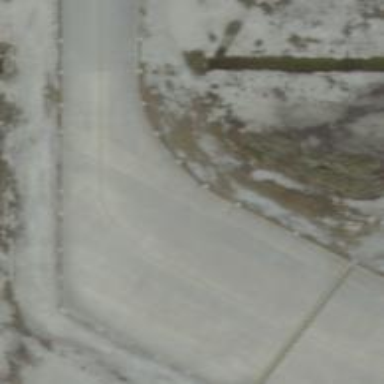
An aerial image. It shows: View of taxiway at the airport.